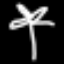
Label: palm tree